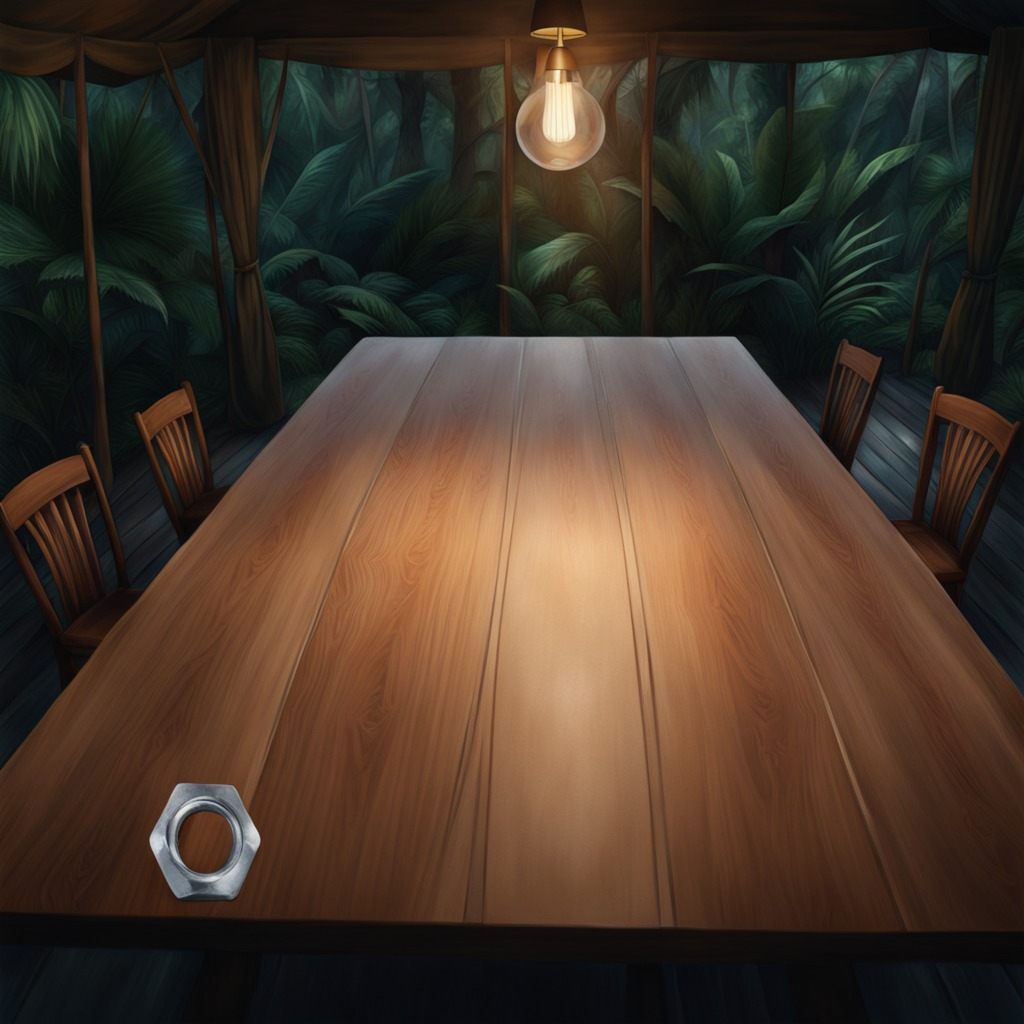
A metal nut is lying on the wooden table.